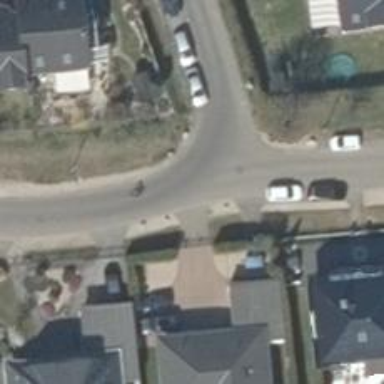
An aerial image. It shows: Residential road.